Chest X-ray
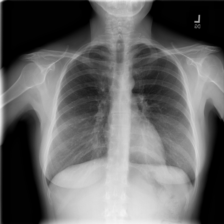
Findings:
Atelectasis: negative
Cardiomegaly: negative
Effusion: negative
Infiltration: negative
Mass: negative
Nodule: negative
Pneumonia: negative
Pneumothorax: negative
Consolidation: negative
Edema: negative
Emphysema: negative
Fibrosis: negative
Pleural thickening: negative
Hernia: negative